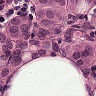
Metastatic tissue present: yes